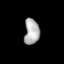
Tissue: lung
Cell type: Others
Senescence score: 0.2163
Nuclear area (px): 380
Mean DAPI intensity: 173.997